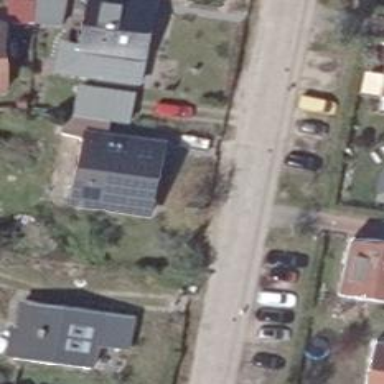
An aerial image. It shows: Residential road with concrete plates surface.